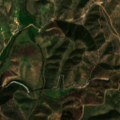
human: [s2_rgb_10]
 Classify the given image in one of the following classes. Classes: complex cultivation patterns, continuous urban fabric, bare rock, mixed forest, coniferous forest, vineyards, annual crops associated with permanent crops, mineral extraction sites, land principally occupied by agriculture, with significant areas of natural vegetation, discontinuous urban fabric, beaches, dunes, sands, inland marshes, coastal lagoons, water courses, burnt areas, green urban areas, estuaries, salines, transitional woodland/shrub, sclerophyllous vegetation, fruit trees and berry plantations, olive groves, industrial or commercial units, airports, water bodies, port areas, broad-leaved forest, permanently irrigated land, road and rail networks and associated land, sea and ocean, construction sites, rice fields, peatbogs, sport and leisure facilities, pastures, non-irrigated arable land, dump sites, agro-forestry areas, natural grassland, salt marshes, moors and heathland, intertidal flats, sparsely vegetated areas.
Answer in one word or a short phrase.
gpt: pastures, land principally occupied by agriculture, with significant areas of natural vegetation, transitional woodland/shrub